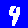
Digit: 4